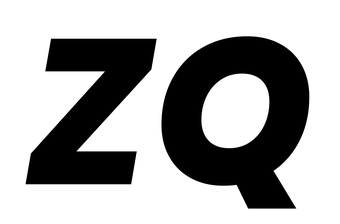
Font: Poppins-ExtraBoldItalic